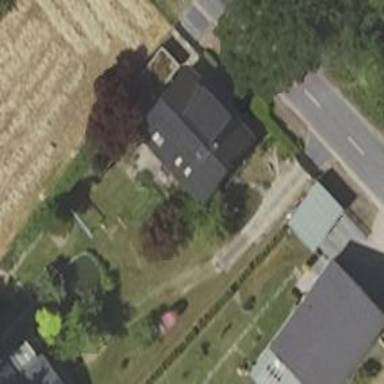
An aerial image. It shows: Simple house.